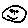
Label: smiley face